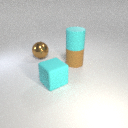
large brown metal sphere behind large cyan rubber cube